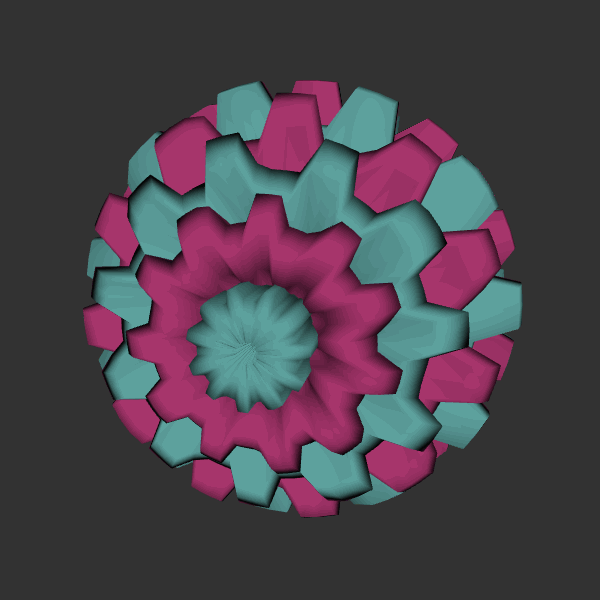
Background: dark